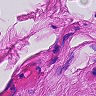
Metastatic tissue present: no